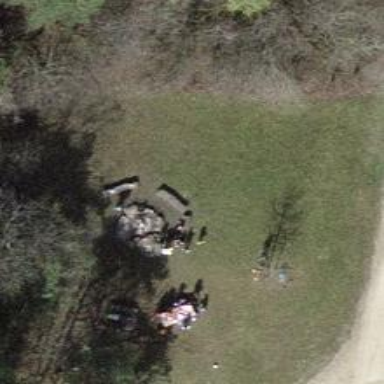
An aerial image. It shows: Picnic site popular for tourists.